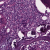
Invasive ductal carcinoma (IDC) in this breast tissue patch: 0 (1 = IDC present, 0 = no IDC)